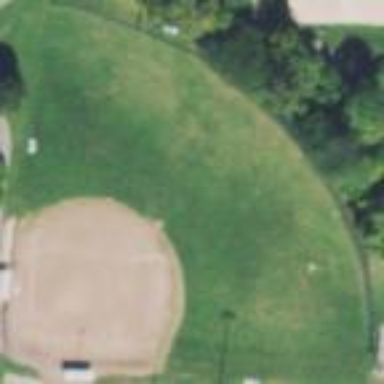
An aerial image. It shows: Baseball pitch for leisure land.